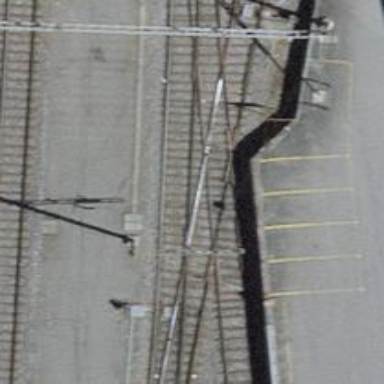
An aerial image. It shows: Single-track spur railway line.